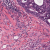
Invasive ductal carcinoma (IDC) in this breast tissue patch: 0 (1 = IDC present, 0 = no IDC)